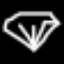
Label: diamond